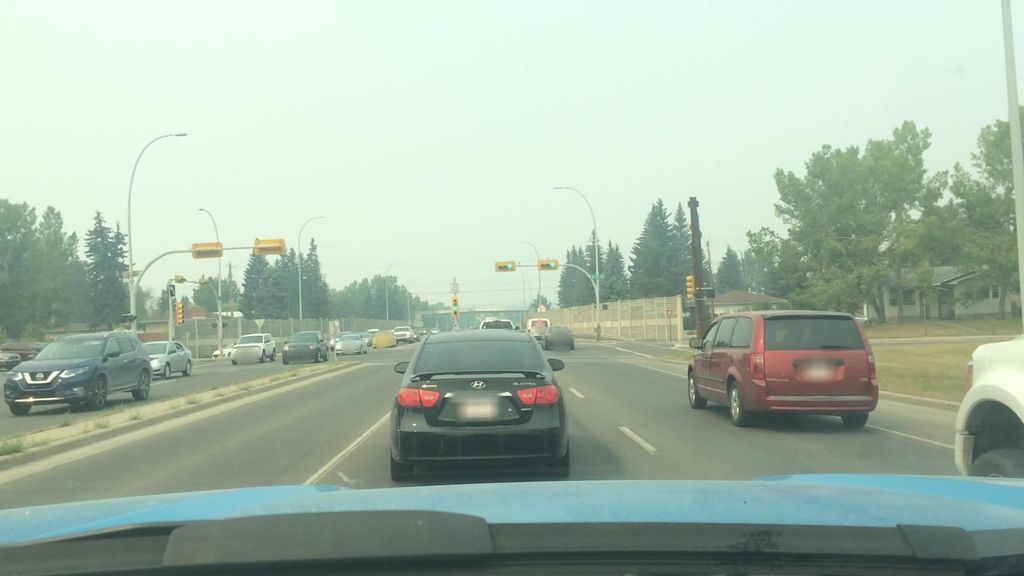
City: calgary